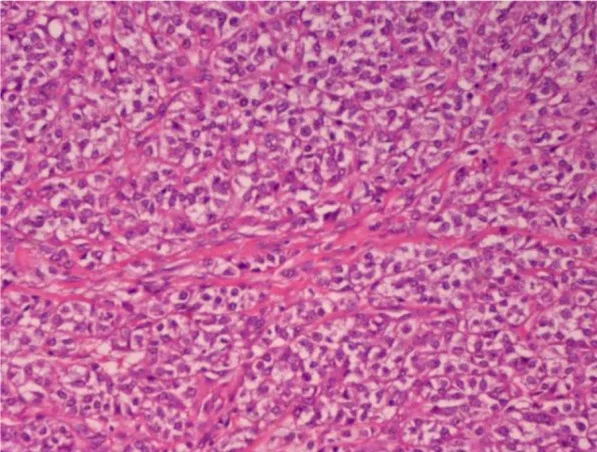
Clear cell sarcoma. Nests of epithelioid cells with eosinophilic or clear cytoplasm (hematoxylin-eosin staining x 200).
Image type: pathology (h&e)